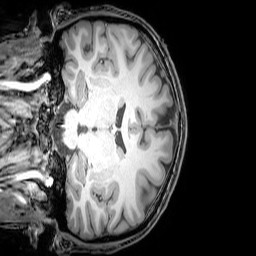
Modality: T1w
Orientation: coronal
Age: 22
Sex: male
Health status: healthy
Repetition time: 0.081 s
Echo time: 0.037 s